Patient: sex M, age 76
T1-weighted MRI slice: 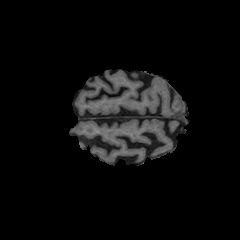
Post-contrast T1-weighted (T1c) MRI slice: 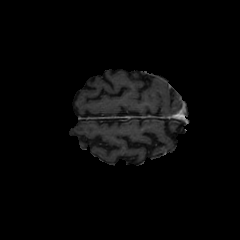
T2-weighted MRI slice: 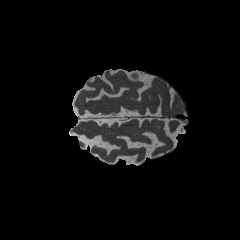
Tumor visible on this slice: no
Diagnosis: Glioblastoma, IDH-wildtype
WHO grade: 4